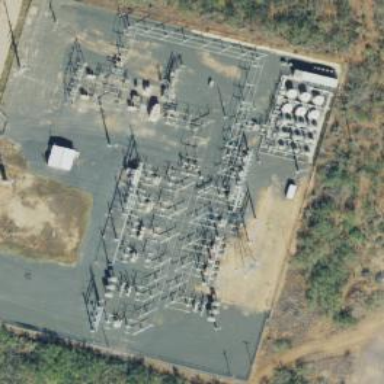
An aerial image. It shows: Switch used for power control.